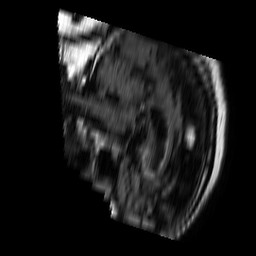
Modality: FLAIR
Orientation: sagittal
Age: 54
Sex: male
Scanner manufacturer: philips
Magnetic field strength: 1.5 T
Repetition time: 6 s
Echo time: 0.12 s